Question: I want to doing something after pop up disappear in fragment. But, I get error. Please, help me..
Main.java
'''
public class Main extends Fragment implements SendStringEvent{
Button addButton;
@Override
public View onCreateView(LayoutInflater inflater, ViewGroup container, Bundle savedInstanceState) {
View rootView = inflater.inflate(R.layout.teacher_category, container, false);
addButton = (Button) rootView.findViewById(R.id.add_category_button);
addButton.setOnClickListener(new OnClickListener() {
@Override
public void onClick(View arg0) {
TEACHER_AddCategory teacherAddCategory = new TEACHER_AddCategory();
teacherAddCategory.show(getFragmentManager(), "TEACHER_AddCategory");
}
});
return rootView;
}
//This method from interface SendStringEvent
@Override
public void eventAfterMessageClosed(String message) {
//I get error when executing this
addButton.setText(message);
}
}
'''
TEACHER_AddCategory.java
'''
public class TEACHER_AddCategory extends DialogFragment {
Button OKButton;
EditText editText;
private SendStringEvent eventMessageClosed;
Fragment fragment = new Main();
@Override
public View onCreateView(LayoutInflater inflater, ViewGroup container, Bundle savedInstanceState) {
View view = inflater.inflate(seamolec.ujianonline.R.layout.teacher_add_category, container);
OKButton = (Button) view.findViewById(seamolec.ujianonline.R.id.ok_button);
try {
eventMessageClosed = (SendStringEvent) fragment;
}
catch(ClassCastException e) {
e.printStackTrace();
}
OKButton.setOnClickListener(new OnClickListener() {
@Override
public void onClick(View arg0) {
eventMessageClosed.eventAfterMessageClosed("test");
dismiss();
}
}
});
return view;
}
}
'''
This is interface SendStringEvent.java
'''
public interface SendStringEvent {
void eventAfterMessageClosed(String message);
}
'''
I get error when pop up disappear and system is executing
Log Cat :

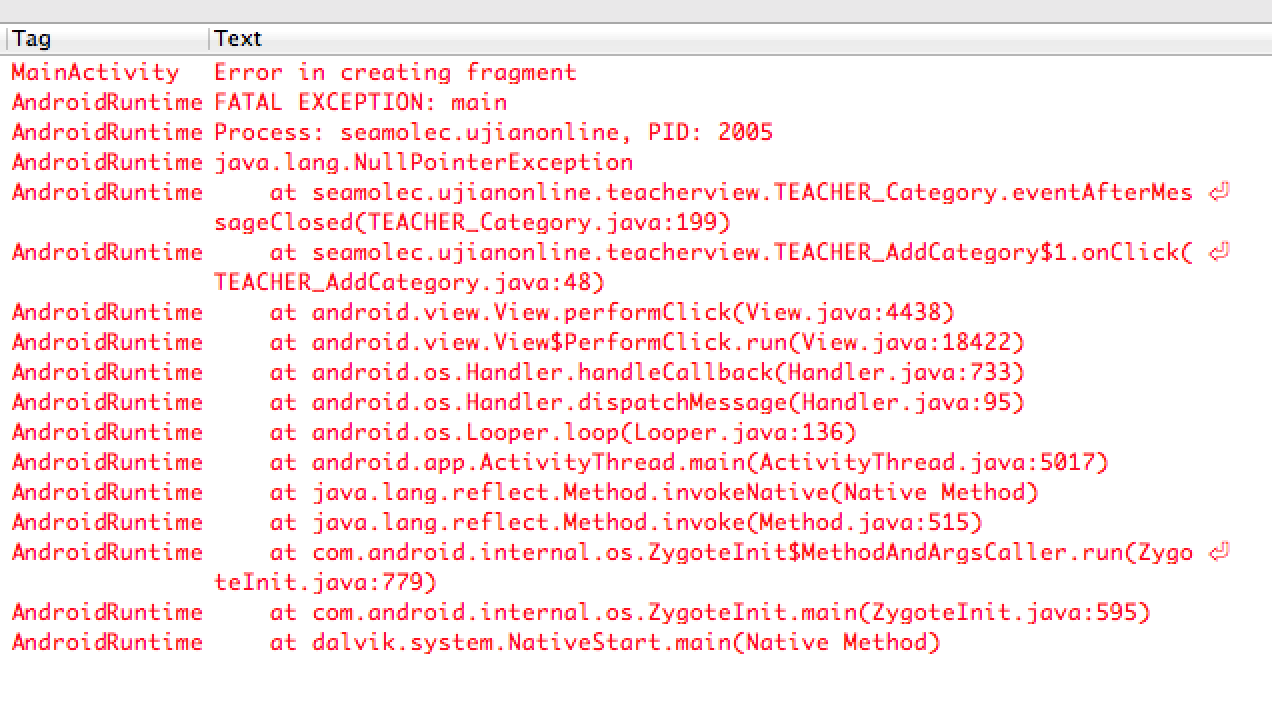
Answer: Its happening because you are trying to call the method from a new instance which is not even loaded so view hasn't been created yet.
Change
'''
try {
eventMessageClosed = (SendStringEvent) fragment;
}
catch(ClassCastException e) {
e.printStackTrace();
}
'''
to
'''
Fragment fr = getFragmentManager().findFragmentById(R.id.where_fragment_is_loaded) // Change as per you layout
if(fr != null && fr instanceOf SendStringEvent)
eventMessageClosed = (SendStringEvent) fr;
'''
And change
'''
eventMessageClosed.eventAfterMessageClosed("test");
'''
to
'''
if(eventMessageClosed != null)
eventMessageClosed.eventAfterMessageClosed("test");
'''
'R.id.where_fragment_is_loaded' is indicative. Use the id where you are loading your fragment 'Main'. Also use 'getSupportFragmentManager()' if you are using support library.